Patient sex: M
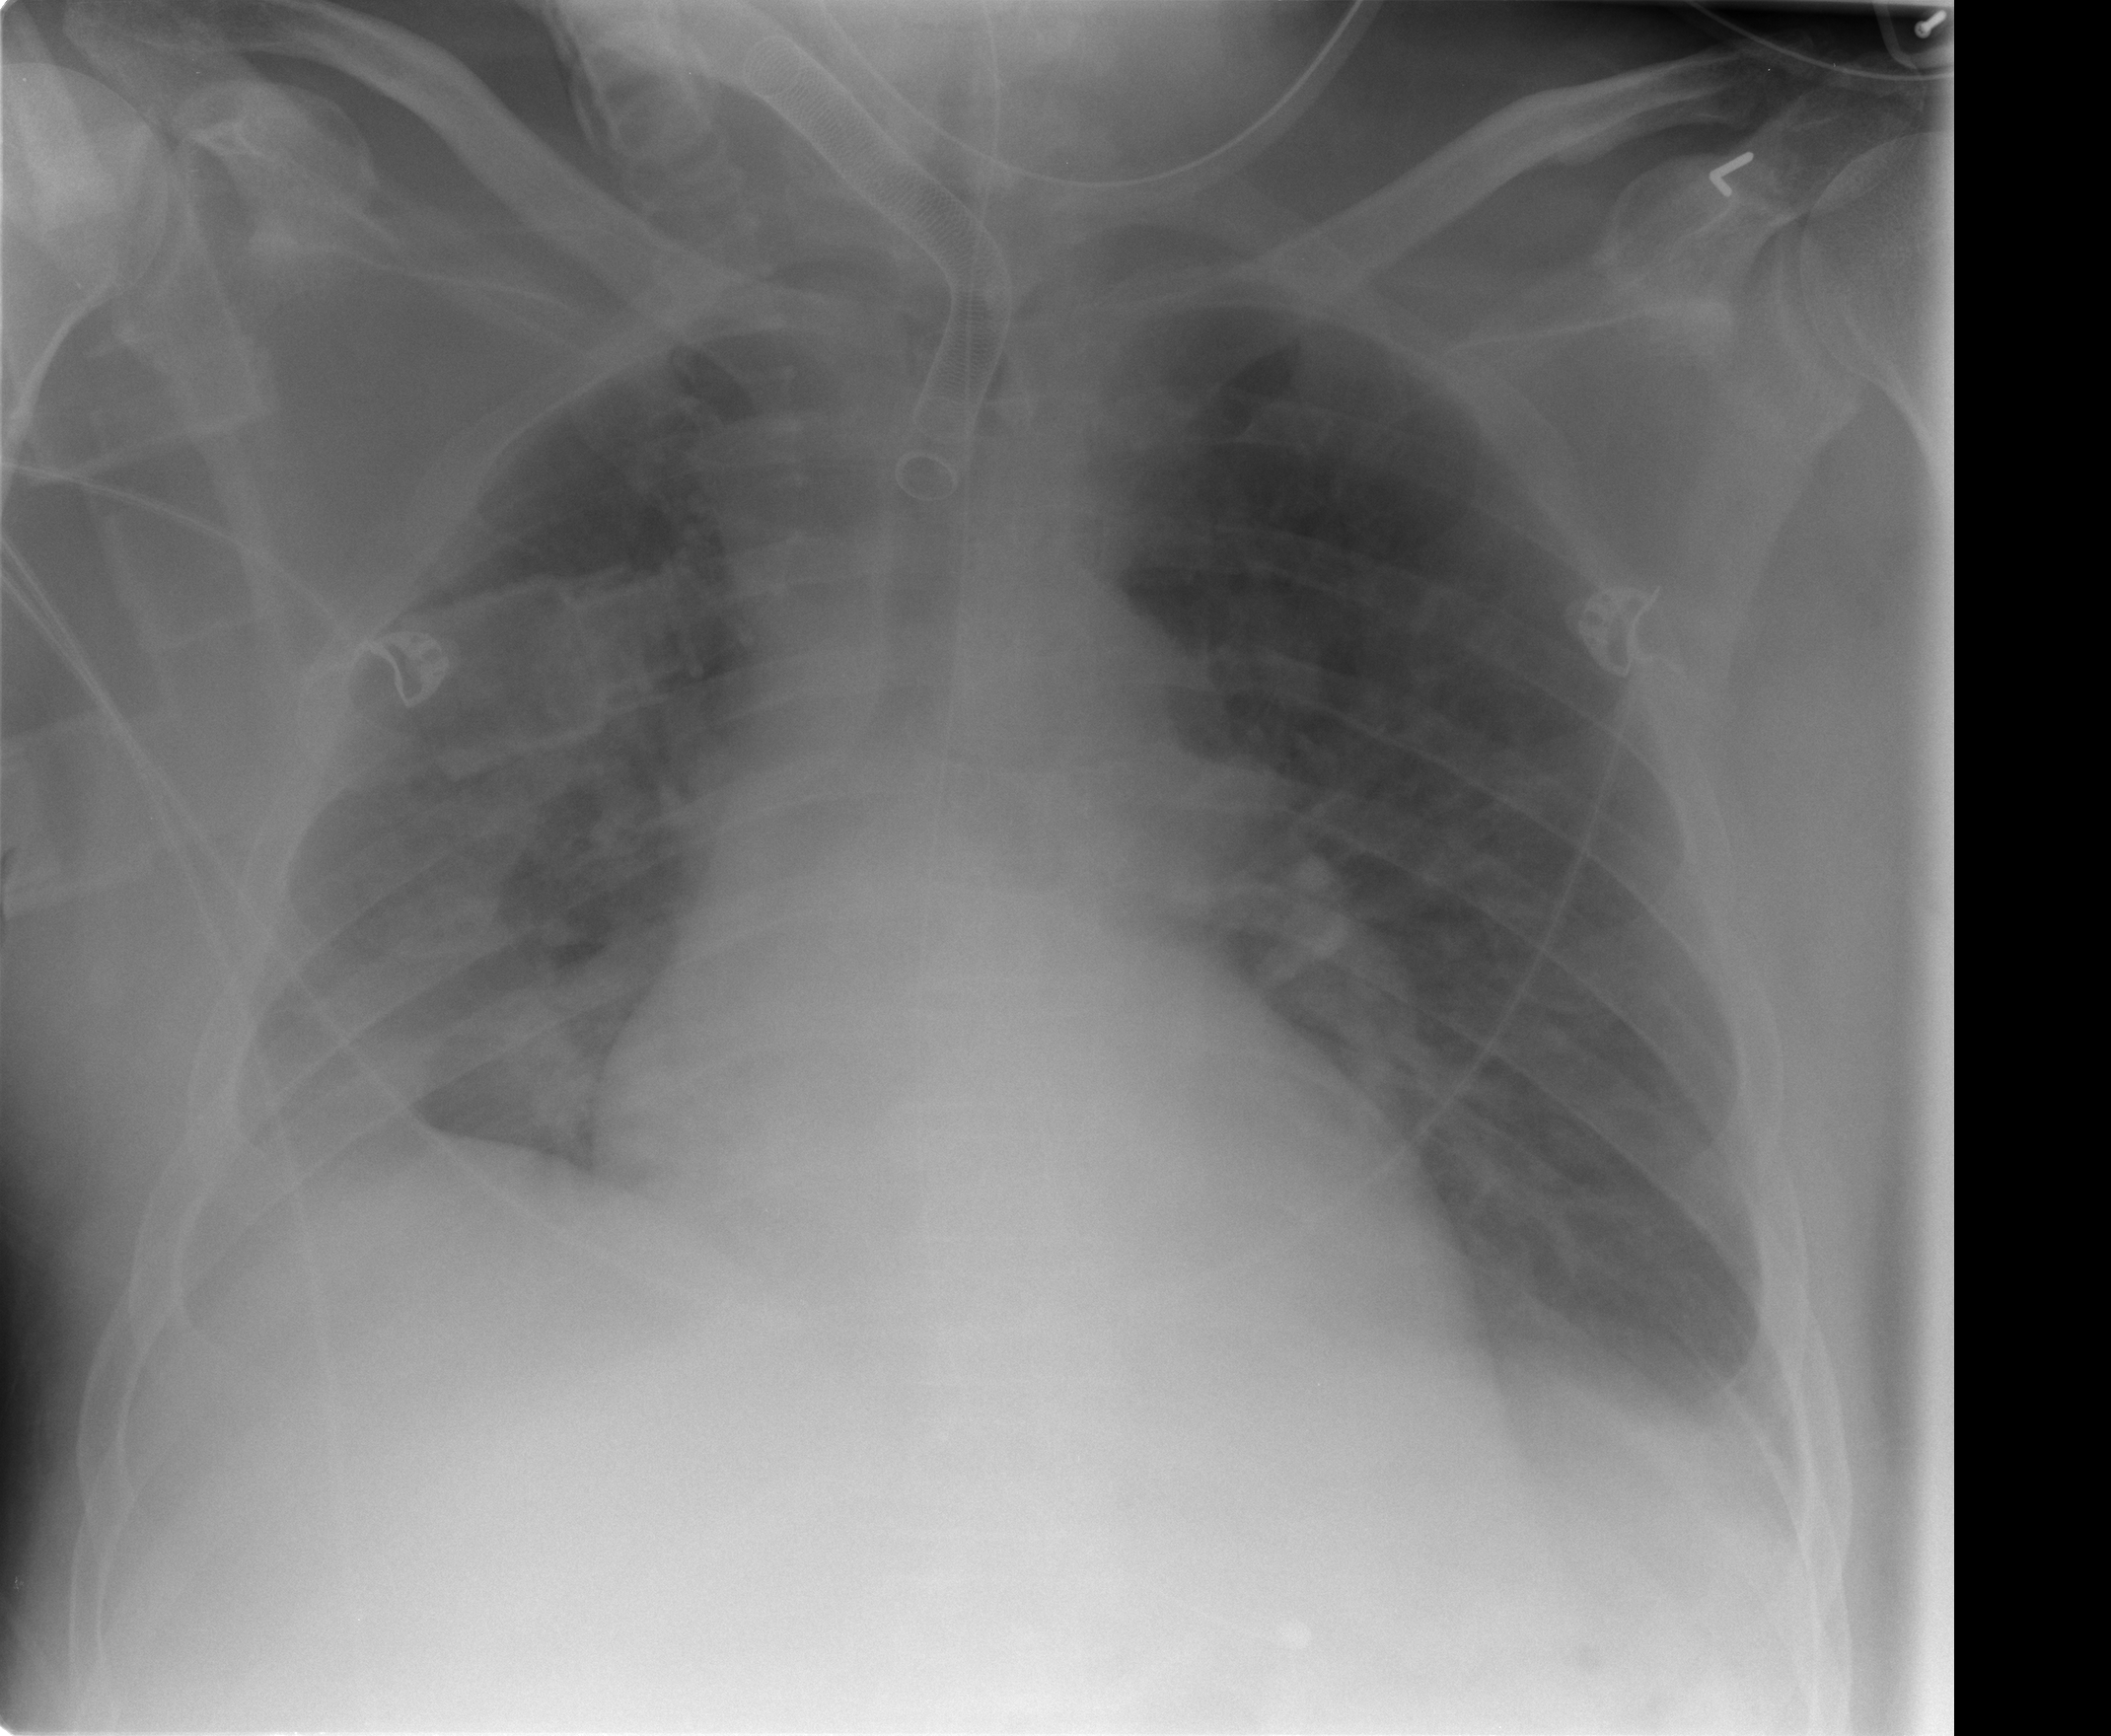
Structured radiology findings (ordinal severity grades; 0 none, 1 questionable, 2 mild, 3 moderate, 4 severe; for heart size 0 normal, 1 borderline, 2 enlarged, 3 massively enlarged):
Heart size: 2
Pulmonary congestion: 2
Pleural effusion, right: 2
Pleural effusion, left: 2
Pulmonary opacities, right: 0
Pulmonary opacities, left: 0
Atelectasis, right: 2
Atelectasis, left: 2